Aerial crown-view tile of a tropical tree (Barro Colorado Island, Panama), acquired 20240813:
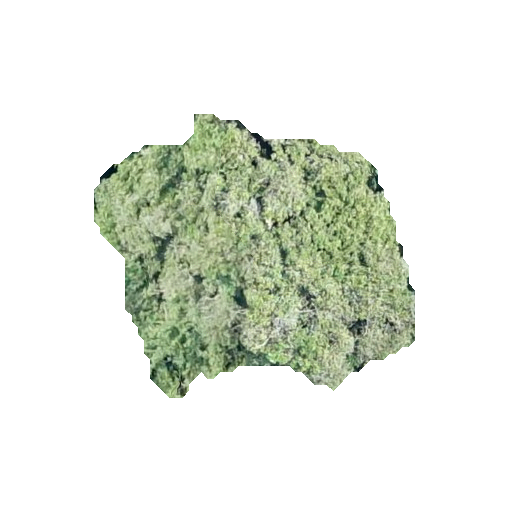
Species: Prioria copaifera
GBIF accepted scientific name: Prioria copaifera
Crown area: 97.125 m²